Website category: sports
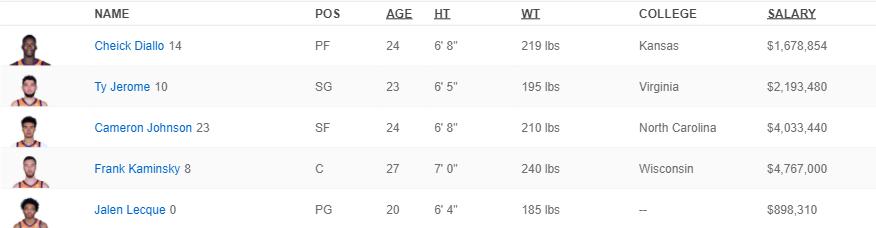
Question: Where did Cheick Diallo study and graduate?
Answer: Kansas

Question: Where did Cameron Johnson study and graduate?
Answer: North Carolina

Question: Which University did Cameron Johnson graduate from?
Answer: North Carolina

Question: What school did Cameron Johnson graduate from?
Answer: North Carolina

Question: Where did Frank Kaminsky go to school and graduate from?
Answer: Wisconsin

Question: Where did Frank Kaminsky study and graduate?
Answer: Wisconsin

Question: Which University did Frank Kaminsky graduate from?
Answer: Wisconsin

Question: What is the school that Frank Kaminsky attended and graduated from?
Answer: Wisconsin

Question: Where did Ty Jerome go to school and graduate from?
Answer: Virginia

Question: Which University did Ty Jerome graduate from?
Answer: Virginia

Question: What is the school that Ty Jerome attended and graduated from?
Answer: Virginia

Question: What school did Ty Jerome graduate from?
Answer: Virginia

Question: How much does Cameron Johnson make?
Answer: $4,033,440

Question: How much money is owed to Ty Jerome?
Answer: $2,193,480

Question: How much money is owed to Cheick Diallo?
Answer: $1,678,854

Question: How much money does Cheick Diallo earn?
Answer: $1,678,854

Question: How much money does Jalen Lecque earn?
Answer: $898,310

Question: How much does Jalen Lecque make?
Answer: $898,310

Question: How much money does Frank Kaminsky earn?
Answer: $4,767,000

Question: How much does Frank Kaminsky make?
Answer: $4,767,000

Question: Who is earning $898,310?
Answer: Jalen Lecque

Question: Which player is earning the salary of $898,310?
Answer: Jalen Lecque

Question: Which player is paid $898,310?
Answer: Jalen Lecque

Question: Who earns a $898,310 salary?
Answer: Jalen Lecque

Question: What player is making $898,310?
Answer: Jalen Lecque

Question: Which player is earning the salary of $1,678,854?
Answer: Cheick Diallo

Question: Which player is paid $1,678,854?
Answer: Cheick Diallo

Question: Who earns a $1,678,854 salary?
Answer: Cheick Diallo

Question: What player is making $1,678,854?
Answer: Cheick Diallo

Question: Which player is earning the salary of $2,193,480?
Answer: Ty Jerome

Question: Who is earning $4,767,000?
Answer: Frank Kaminsky

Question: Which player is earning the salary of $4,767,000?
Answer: Frank Kaminsky

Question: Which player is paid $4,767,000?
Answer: Frank Kaminsky

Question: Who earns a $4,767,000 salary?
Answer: Frank Kaminsky

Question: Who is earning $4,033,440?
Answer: Cameron Johnson

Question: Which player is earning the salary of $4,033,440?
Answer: Cameron Johnson

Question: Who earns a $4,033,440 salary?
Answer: Cameron Johnson

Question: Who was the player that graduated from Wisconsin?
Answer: Frank Kaminsky

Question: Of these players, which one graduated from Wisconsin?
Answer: Frank Kaminsky

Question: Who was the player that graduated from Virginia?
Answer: Ty Jerome

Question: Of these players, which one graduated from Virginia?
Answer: Ty Jerome

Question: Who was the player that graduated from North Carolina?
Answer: Cameron Johnson

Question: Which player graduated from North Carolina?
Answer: Cameron Johnson

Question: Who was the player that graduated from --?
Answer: Jalen Lecque

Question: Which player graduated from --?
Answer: Jalen Lecque

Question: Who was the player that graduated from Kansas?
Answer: Cheick Diallo

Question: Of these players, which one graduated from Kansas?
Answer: Cheick Diallo